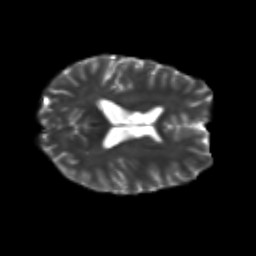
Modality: T2w
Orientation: axial
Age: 21
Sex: male
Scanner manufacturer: siemens
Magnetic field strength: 3 T
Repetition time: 3.5 s
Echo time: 0.113 s